Aerial crown-view tile of a tropical tree (Barro Colorado Island, Panama), acquired 20240611:
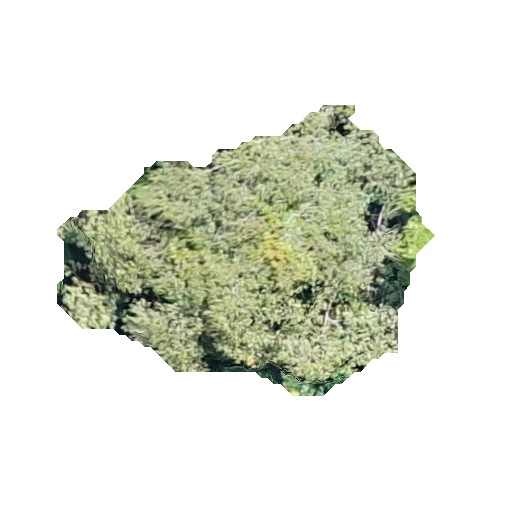
Species: Luehea seemannii
GBIF accepted scientific name: Luehea seemannii
Crown area: 111.91 m²